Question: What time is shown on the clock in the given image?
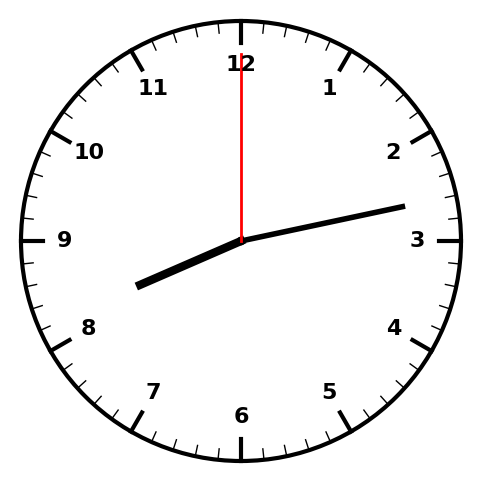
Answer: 08:13:00